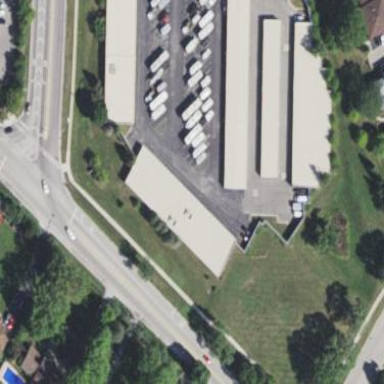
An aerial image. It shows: Building housing storage rental shop.